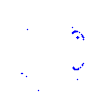
Particle: kaon